Question: With the below code, my datepicker is always open and I don't see the input area:
HTML:
'''
<td ng-controller="notificationModalController">
<span><strong>End Date</strong></span>
<input type="text" name="notification.text" ng-model="notification.text" datepicker="">
</td>
'''
JS:
'''
app.directive('datepicker', function () {
return {
require: 'ngModel',
link: function (scope, el, attr, ngModel) {
$(el).datepicker({
autoclose:true,
onSelect: function (dateText) {
scope.$apply(function () {
ngModel.$setViewValue(dateText);
});
}
});
}
};
});
'''
I'm using this theme in case it matters:
<URL>
Why would the datepicker always be open? I'd like for it to behave like the one in the theme sample but this is the closest I've gotten:

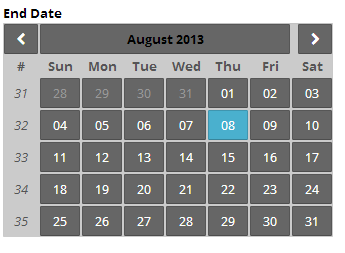
Answer: The bootstraper datepicker dont provide the method onSelect. Try something like this instead:
'''
el.datepicker({
startDate: new Date(),
format: 'dd.mm.yyyy',
autoclose: true
}).on('changeDate', function (e) {
someVar = e.date;
});
'''